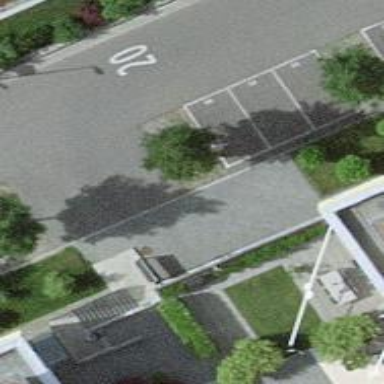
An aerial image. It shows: Parking entrance.